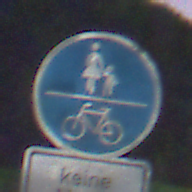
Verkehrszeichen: GemeinsamerGehUndRadweg
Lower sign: HinweisDurchVerbaleAngabe4
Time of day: Night
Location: Outdoor (Suburban)
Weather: PartlyCloudy
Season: NotSpecified
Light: Artificial